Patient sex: M
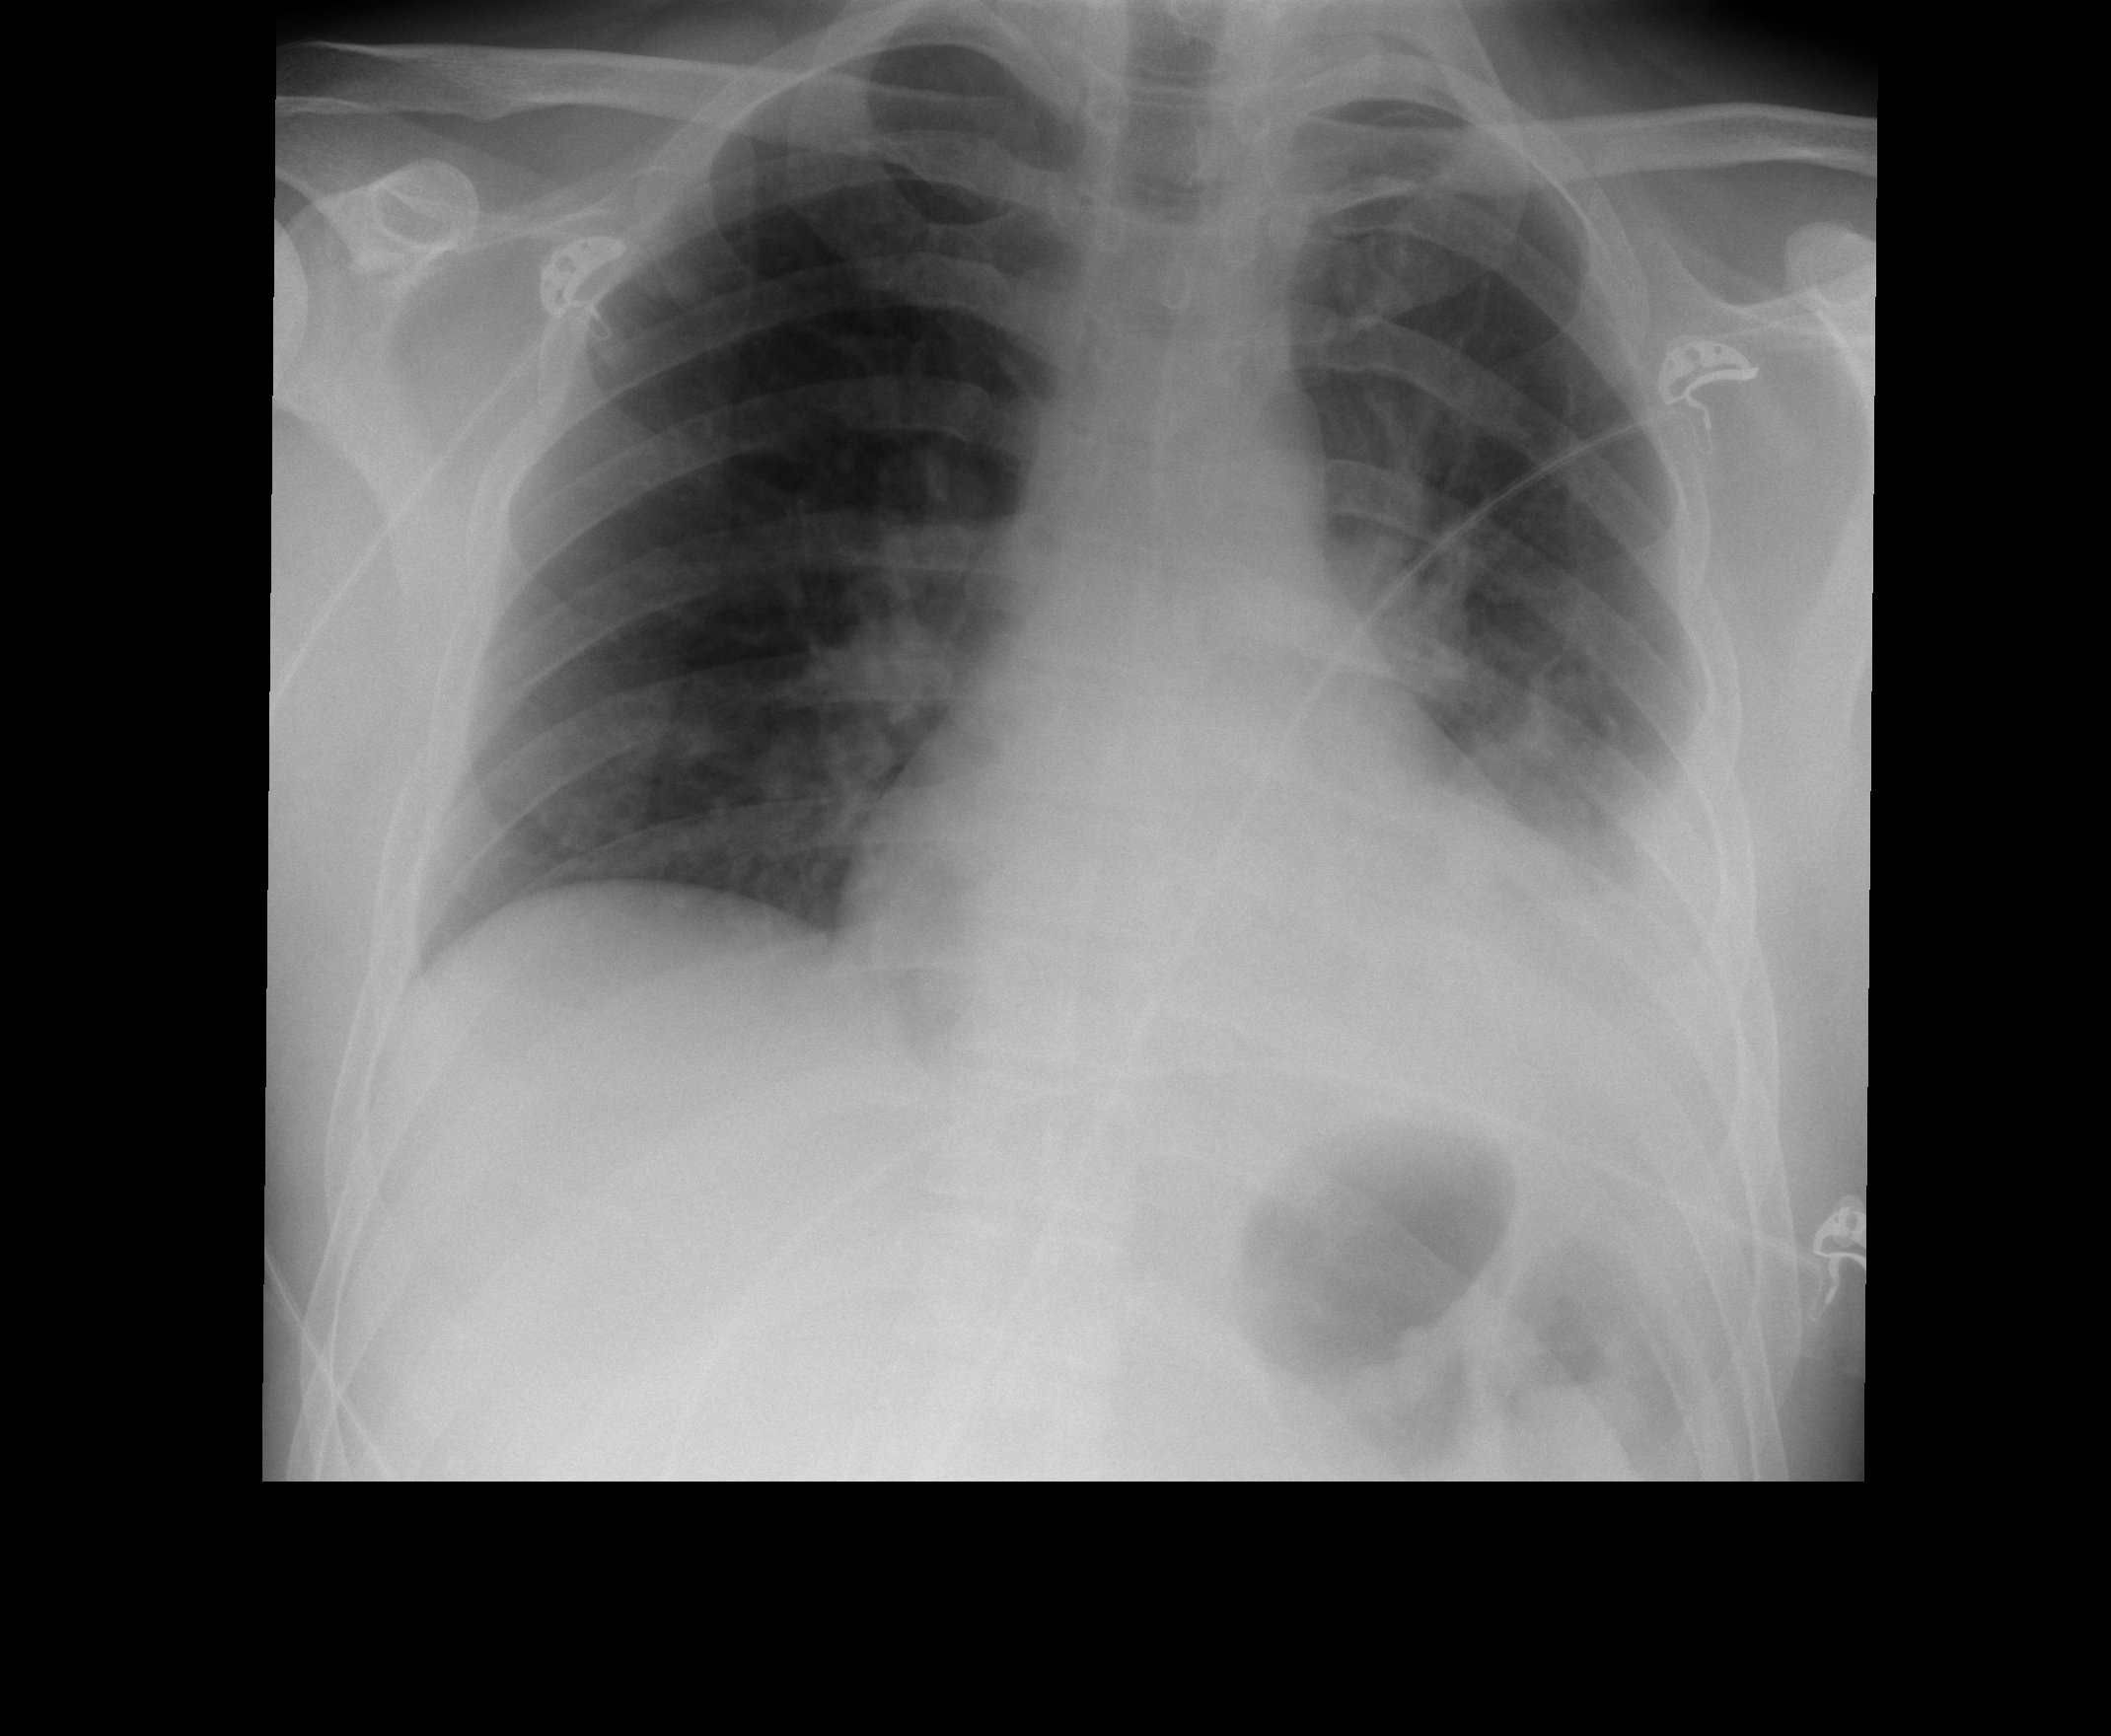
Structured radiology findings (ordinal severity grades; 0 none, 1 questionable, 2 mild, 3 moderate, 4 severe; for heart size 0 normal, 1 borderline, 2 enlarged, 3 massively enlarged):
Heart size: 0
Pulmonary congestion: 0
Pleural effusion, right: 0
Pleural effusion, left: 2
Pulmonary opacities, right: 0
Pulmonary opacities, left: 0
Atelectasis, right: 0
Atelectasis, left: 2